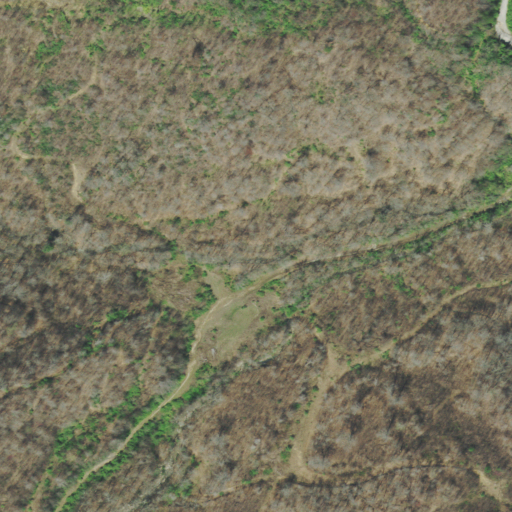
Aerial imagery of valley in Tennessee named Botts Hollow containing deciduous forest, open development, shrub, and low intensity development